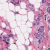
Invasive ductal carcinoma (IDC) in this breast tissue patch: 1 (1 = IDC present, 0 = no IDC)